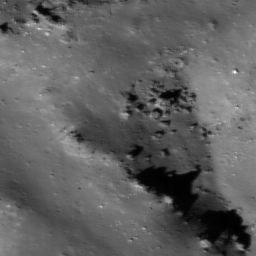
Host type: background_regolith
Lunar coordinates: latitude nan, longitude nan